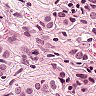
Metastatic tissue present: yes